Question: Given the following four-coloring problem graph, where part of the region has been pre-colored, how many coloring combinations are there for the remaining region?
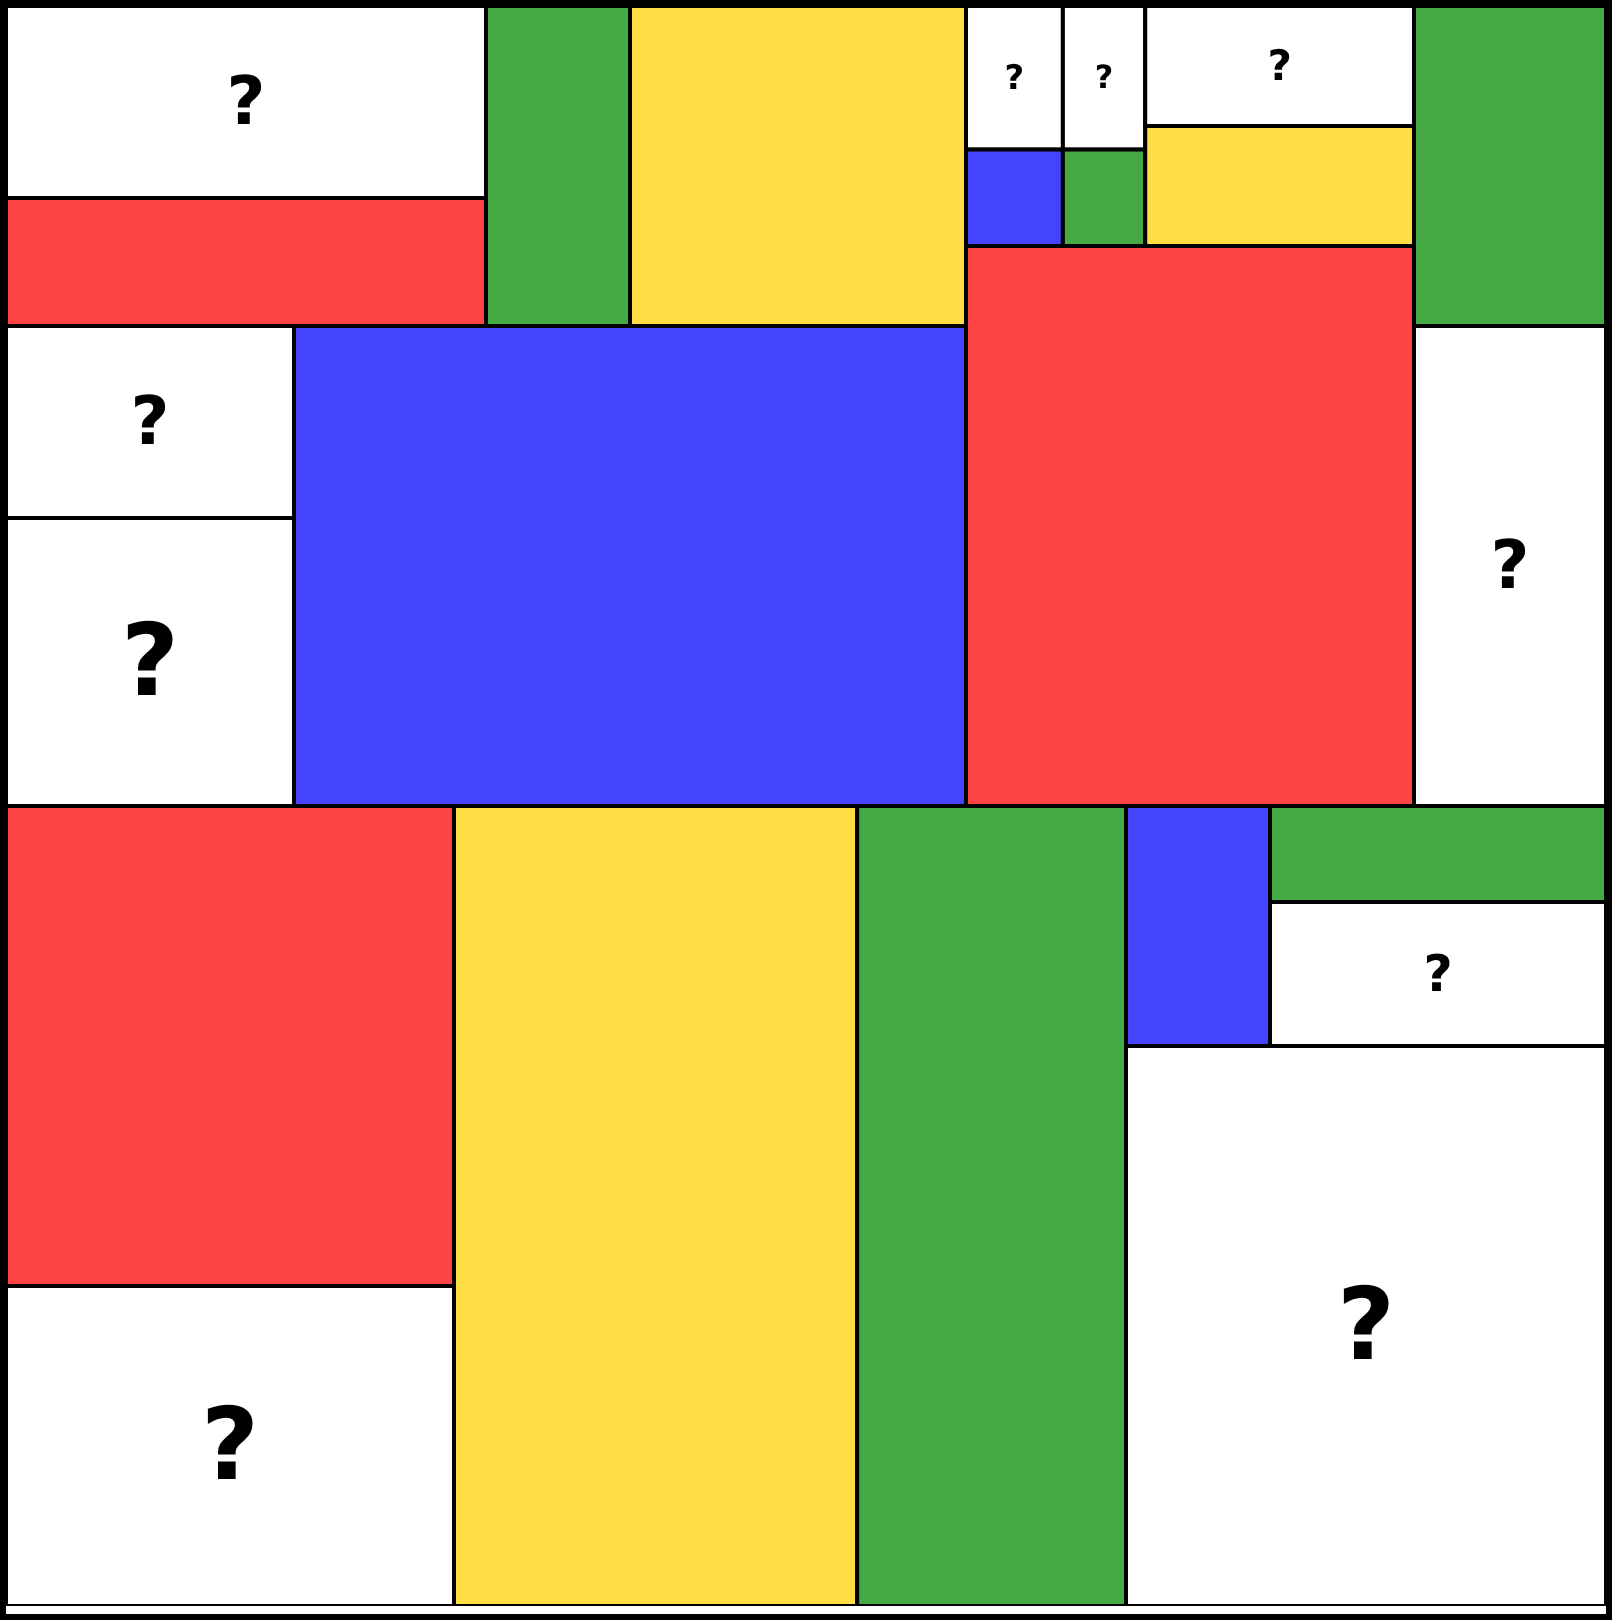
Answer: 19